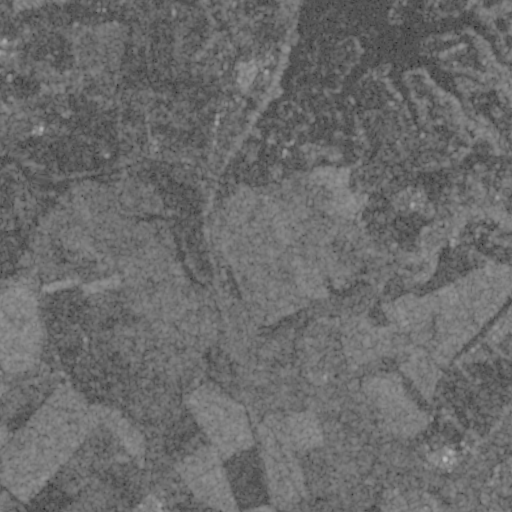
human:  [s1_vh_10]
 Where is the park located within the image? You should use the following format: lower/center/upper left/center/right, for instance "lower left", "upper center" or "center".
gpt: The park is located in the lower right of the image.
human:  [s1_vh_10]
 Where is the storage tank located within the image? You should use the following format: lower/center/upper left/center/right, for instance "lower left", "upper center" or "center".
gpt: The storage tank is located in the upper left of the image.
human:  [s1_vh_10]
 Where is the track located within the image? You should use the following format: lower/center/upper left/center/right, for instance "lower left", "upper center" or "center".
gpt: The track is located in the lower right of the image.
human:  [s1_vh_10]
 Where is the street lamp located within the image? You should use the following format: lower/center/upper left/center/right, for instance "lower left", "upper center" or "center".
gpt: The street lamp is located in the upper left of the image.
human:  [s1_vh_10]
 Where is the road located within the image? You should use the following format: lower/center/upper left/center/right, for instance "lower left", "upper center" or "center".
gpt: There is no road in the image.

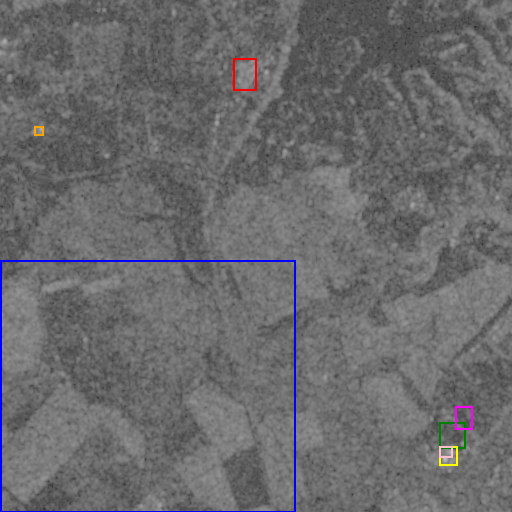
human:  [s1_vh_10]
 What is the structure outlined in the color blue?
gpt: The structure outlined in blue is a crop field.
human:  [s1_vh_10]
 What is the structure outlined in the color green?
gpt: The structure outlined in green is a park.
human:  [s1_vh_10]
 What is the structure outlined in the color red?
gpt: The structure outlined in red is a parking lot.
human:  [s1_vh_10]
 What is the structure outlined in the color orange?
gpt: The structure outlined in orange is a power substation.
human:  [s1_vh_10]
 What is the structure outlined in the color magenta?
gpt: The structure outlined in magenta is a track.
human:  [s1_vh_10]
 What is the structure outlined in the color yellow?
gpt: The structure outlined in yellow is a building.
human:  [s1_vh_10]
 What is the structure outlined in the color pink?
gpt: The structure outlined in pink is a building.
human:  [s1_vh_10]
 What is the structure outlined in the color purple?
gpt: There is no purple outline.